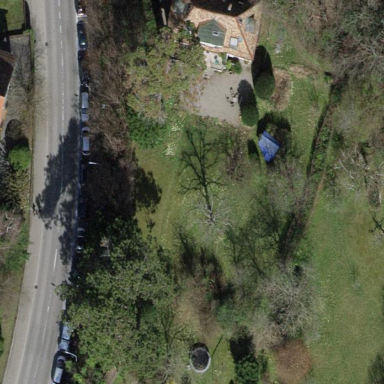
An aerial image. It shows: Garden enclosed by fence.